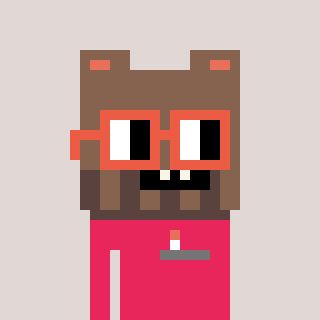
a pixel art character with square orange glasses, a bear-shaped head and a redpinkish-colored body on a warm background